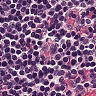
Metastatic tissue present: no